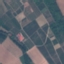
Label: PermanentCrop